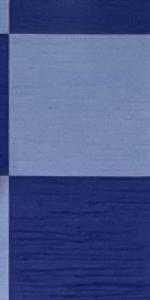
Label: Empty